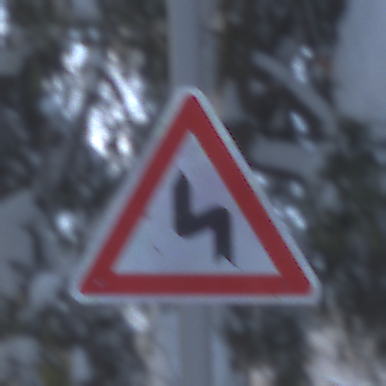
Verkehrszeichen: DoppelkurveZunaechstLinks
Umgebung: Outdoor, Nature
Tageszeit: MorningAfternoon
Wetter: Clear
Licht: Natural
Jahreszeit: Winter
Kontrast: LowContrast